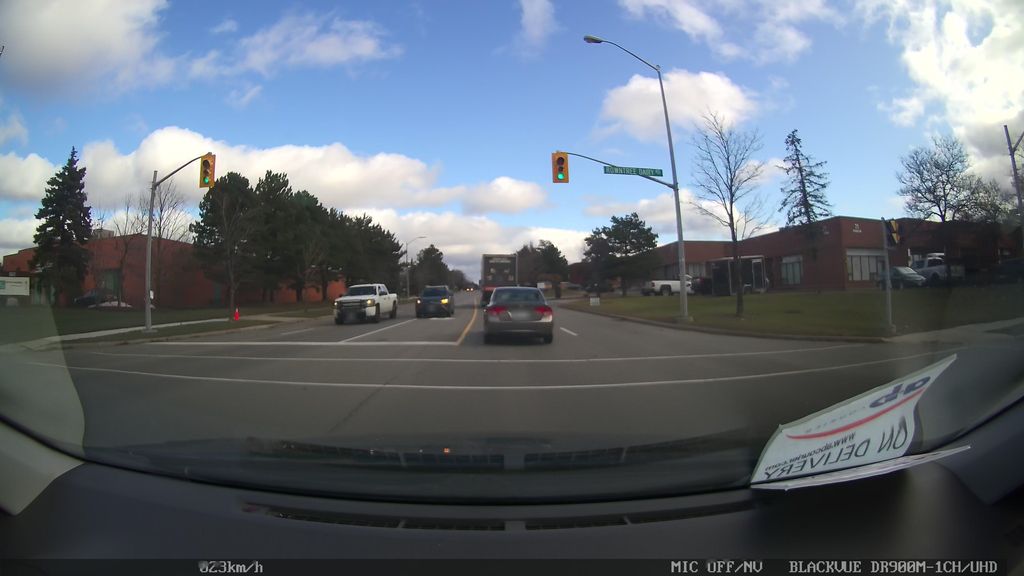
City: toronto